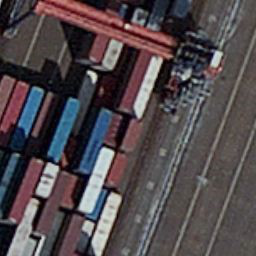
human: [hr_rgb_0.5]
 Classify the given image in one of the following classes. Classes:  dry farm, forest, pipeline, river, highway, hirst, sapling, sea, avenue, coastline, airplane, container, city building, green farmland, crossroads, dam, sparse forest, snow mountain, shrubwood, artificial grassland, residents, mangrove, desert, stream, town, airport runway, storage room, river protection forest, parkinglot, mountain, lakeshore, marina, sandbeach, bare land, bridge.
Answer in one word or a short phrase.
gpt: container